Question: I am new to Sql, and need some guidance to create a Trial Balance via Sql query in MySql.
Consider the following scenario:
Two Tables:
- 'Accounts'- 'Transactions'
'Accounts'
- AccNo (PK)('varchar') (5)- AccName ('varchar')(50)- AccOpBal ('double')
'Transactions'
- TransID ('int') (Auto Increment) (PK)- AccNo ('varchar') (5)- TransDt ('DateTime')- TransDebit ('Double')- TransCredit ('Double')
Now I need a SQL query based on 'transDt' date range(for e.g 01st Jan-14 to 31sth Jan-2014) which will return:
'AccNo'
'AccOpBal'
'TransDebit' (Sum of monthly transaction i.e Jan-2014)
'TransCredit' (Sum of monthly transaction i.e Jan-2014)
'TransDebit' (Sum of transaction i.e from 01st July-2013 to 31st Jan 2014 or YTD)
'TransCredit' (Sum of transaction i.e from 01st July-2013 to 31st Jan 2014 or YTD)
It is not necessary that every 'AccNo' has opening balance ('AccOpBal'), likewise, it is also not necessary that every 'AccNo' has transactions ('TransDebit' or 'TransCredit'). But if an 'AccNo' has any, it should be in query.

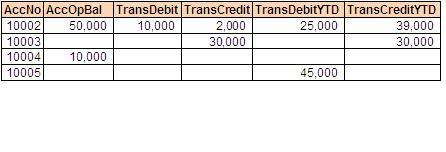
Answer: You could achieve that result with a select over a union of two queries, one for the month to date and one for the year to date figures.
'''
select accno, accopbal, sum(mtd_d), sum(mtd_c), sum(ytd_d),sum(ytd_c)
from
( select ao.accno
, ao.accOpBal
, 0 as mtd_d
, 0 as mtd_c
, 0 as ytd_d
, 0 as ytd_c
from accounts ao
left outer join transactions tn on tn.accno = ao.accno
where tn.accno is null
union
select tm.accno
, a.accOpBal
, sum(tm.transdebit) as mtd_d
, sum(tm.transcredit) as mtd_c
, 0 as ytd_d
, 0 as ytd_c
from accounts a
right outer join transactions tm on tm.accno = a.accno
where tm.transdt between '2014-01-01' and '2014-01-31'
group by a.accno, a.accopbal
union
select ty.accno
, a.accOpBal
, 0
, 0
, sum(ty.transdebit)
, sum(ty.transcredit)
from accounts a
right outer join transactions ty on ty.accno = a.accno
and ty.transdt between '2013-07-01' and '2014-01-31'
group by a.accno, a.accopbal
) alltxn
group by accno, accopbal
'''
Here is a <URL> with a small test set
and here is the testset:
'''
-- january
insert into transactions values (1, 'alfki', '2014-01-01', 1,3);
insert into transactions values (1, 'alfki', '2014-01-02', 1,3);
insert into transactions values (1, 'alfki', '2014-01-03', 1,3);
-- last year
insert into transactions values (1, 'alfki', '2013-09-01', 5,2);
-- txn without acc
insert into transactions values (1, 'noexi', '2014-01-03', 4,2);
-- acc with txn
INSERT INTO Accounts values ( 'alfki', 'alfred', 4);
-- acc without txn
INSERT INTO Accounts values ( 'lefto', 'lefto', 6);
'''
with the following query result:
'''
ACCNO | ACCOPBAL |SUM(MTD_D)|SUM(MTD_C)|SUM(YTD_D)|SUM(YTD_C)
------+----------+----------+----------+----------+-----------
alfki | 4 | 3 | 9 | 8 | 11
lefto | 6 | 0 | 0 | 0 | 0
noexi | (null) | 4 | 2 | 4 | 2
'''